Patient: sex M, age 80
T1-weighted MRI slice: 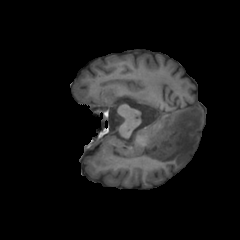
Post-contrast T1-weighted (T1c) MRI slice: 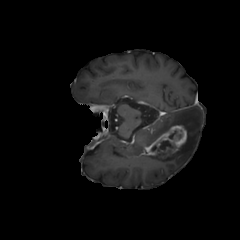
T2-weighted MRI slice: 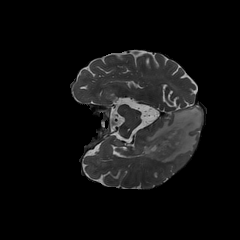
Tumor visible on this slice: yes
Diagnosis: Glioblastoma, IDH-wildtype
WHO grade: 4